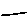
Label: line